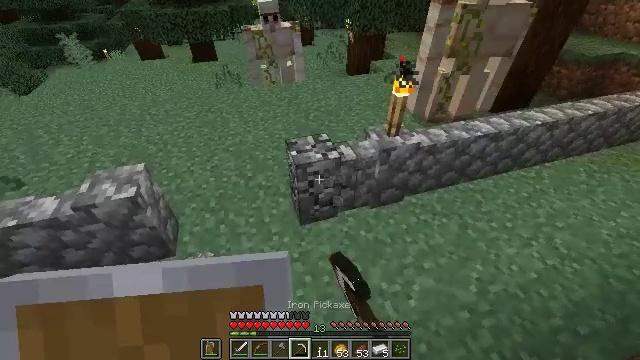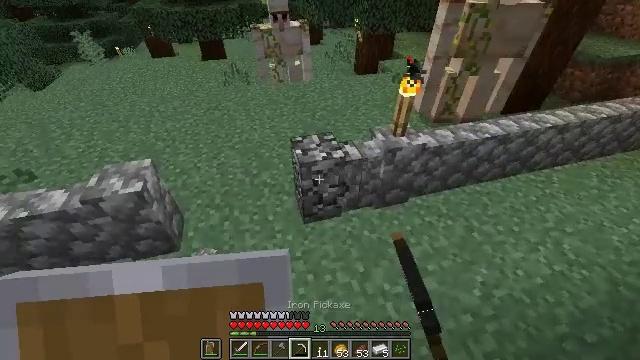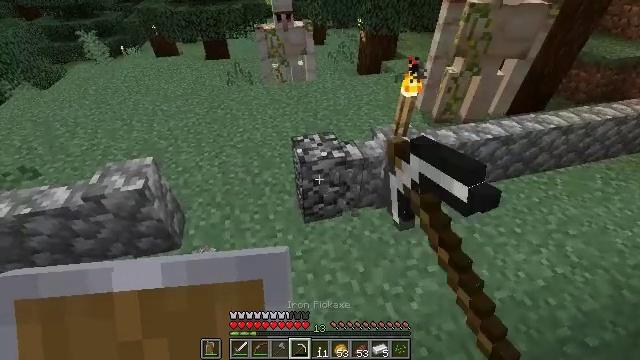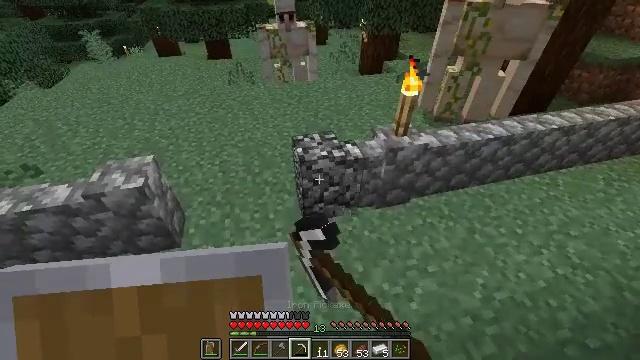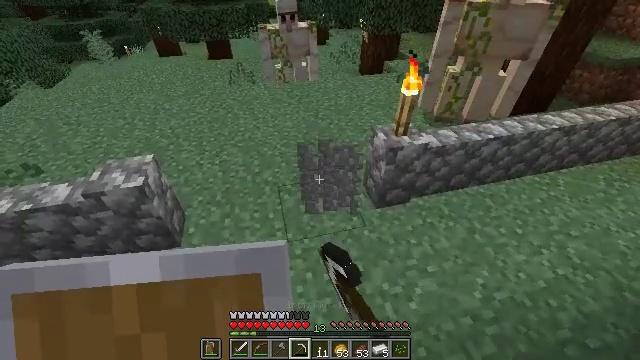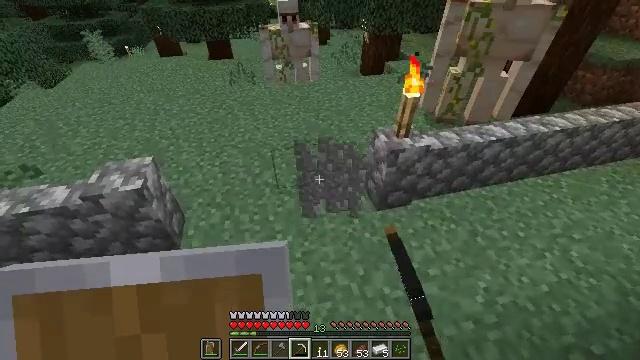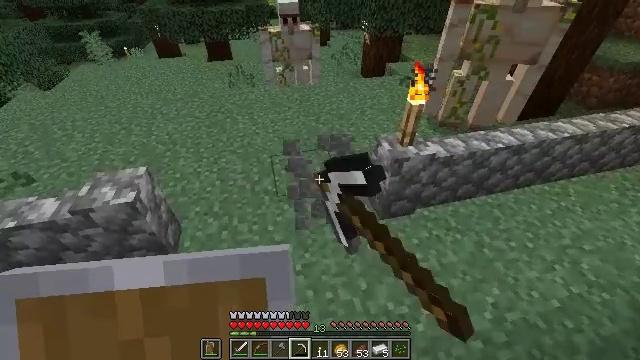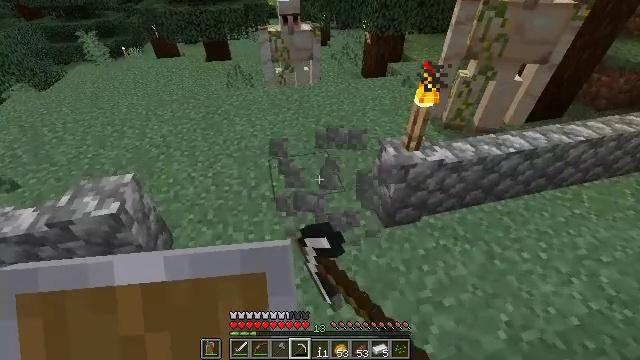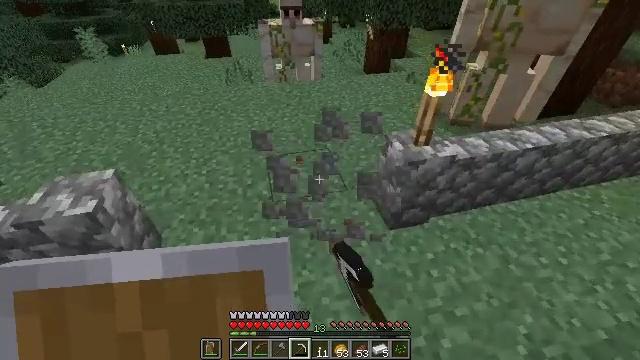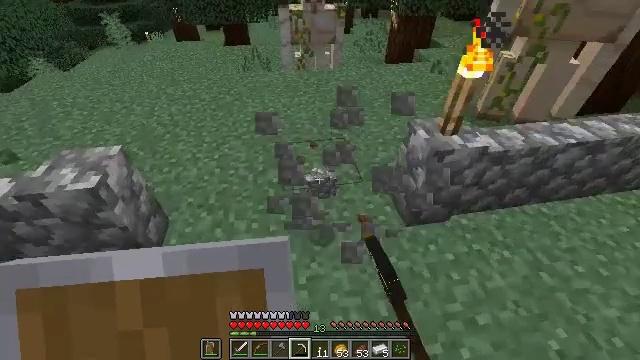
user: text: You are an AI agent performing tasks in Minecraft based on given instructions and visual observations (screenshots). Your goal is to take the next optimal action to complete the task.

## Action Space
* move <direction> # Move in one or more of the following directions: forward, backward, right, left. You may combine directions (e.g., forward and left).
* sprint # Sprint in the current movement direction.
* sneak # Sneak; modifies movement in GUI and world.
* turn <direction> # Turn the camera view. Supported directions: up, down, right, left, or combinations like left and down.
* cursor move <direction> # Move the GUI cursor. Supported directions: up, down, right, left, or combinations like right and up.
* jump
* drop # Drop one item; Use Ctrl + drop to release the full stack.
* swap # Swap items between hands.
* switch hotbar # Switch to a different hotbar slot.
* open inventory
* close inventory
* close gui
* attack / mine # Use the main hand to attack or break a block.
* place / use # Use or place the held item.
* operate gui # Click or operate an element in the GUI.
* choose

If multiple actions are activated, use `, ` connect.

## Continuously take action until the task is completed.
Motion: motion action
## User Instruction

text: Break down the cobblestone wall to collect it.
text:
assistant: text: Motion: turn left, attack / mine
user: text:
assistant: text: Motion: attack / mine
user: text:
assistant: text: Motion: attack / mine
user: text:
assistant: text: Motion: attack / mine
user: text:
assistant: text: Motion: move forward, attack / mine
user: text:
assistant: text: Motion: move forward, attack / mine
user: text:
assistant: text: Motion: move forward, attack / mine
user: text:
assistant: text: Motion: move forward, attack / mine
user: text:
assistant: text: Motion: move forward and move left, turn left and down
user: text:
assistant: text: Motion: no_op